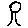
Label: tree